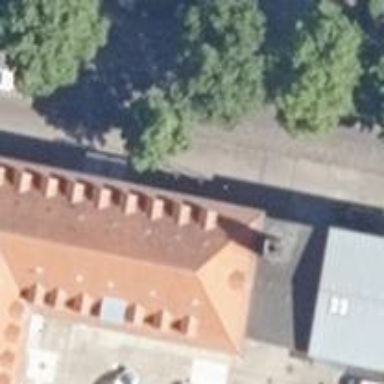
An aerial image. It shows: Public building housing police station.